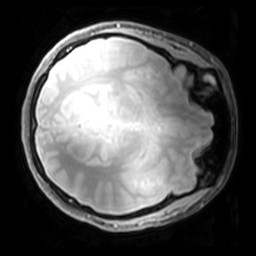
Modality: PDw
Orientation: axial
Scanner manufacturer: philips
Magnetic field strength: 7 T
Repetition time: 0.008 s
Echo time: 0.001974 s